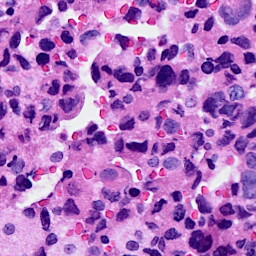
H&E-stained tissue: Breast